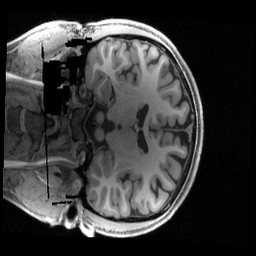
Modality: T1w
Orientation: coronal
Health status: healthy
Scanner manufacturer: siemens
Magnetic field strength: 3 T
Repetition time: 2.4 s
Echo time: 0.00222 s